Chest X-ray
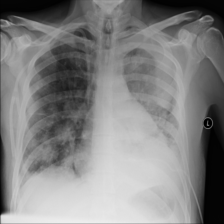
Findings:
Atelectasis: negative
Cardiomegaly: negative
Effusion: negative
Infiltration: negative
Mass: positive
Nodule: negative
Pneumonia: negative
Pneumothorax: negative
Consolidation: negative
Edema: negative
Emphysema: negative
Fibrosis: negative
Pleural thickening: negative
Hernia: negative